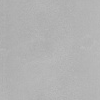
Atmospheric dust classification: dusty